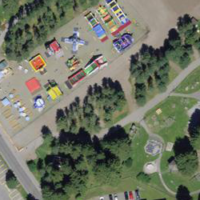
EUNIS habitat code: 53
Species observed at this site:
Plantago major